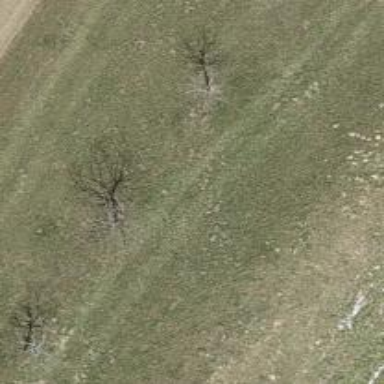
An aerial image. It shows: Single tag "natural: tree."